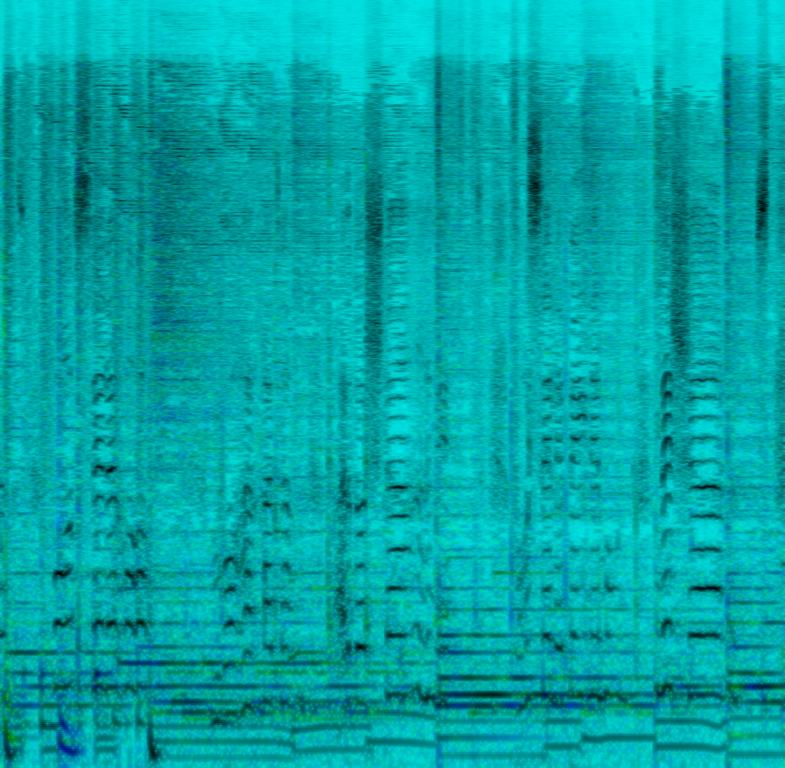
The music features a female voice singing an ascending melody. The rhythm section consists of a bass guitar, a pair of congas and a ride cymbal. An electric piano accompanies the singer with chords. In the background an electric guitar plays an accompaniment that combines melody and chords. Right at the end of the music excerpt a China cymbal can be heard.